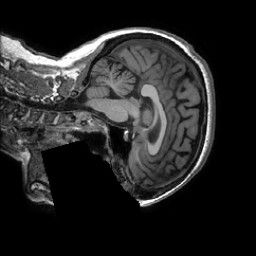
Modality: T1w
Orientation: sagittal
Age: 52
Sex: female
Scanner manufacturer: ge
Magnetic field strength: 3 T
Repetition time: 0.007348 s
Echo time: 0.003036 s